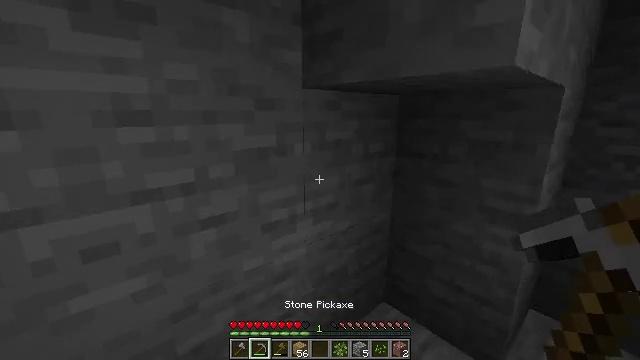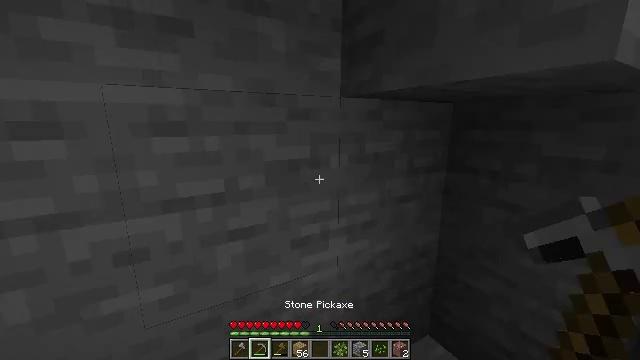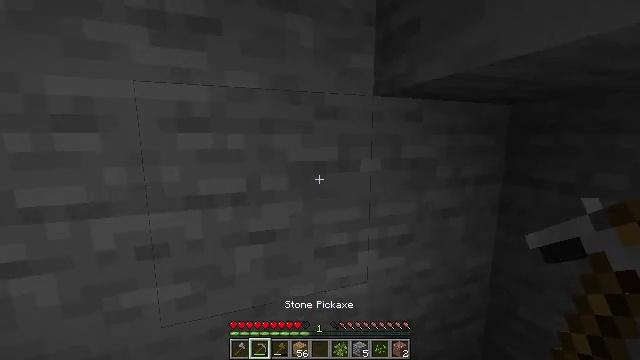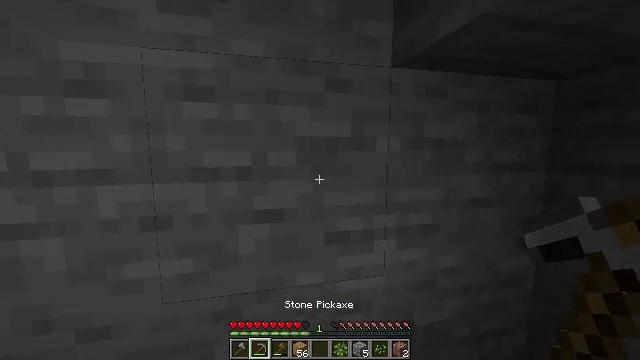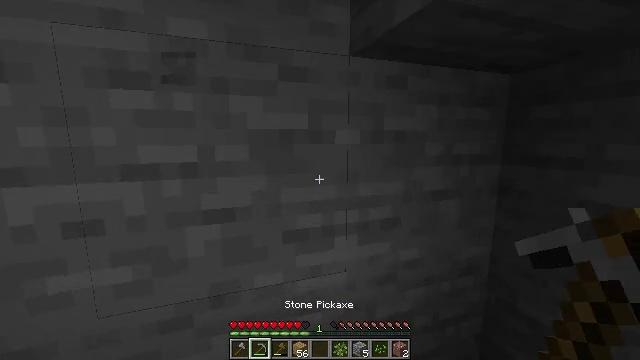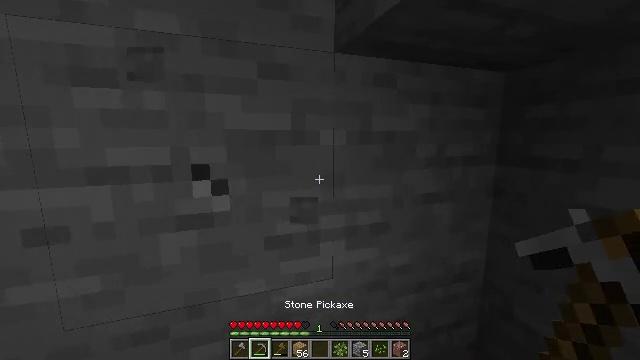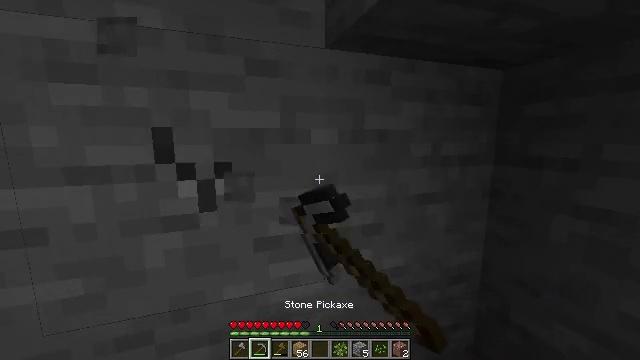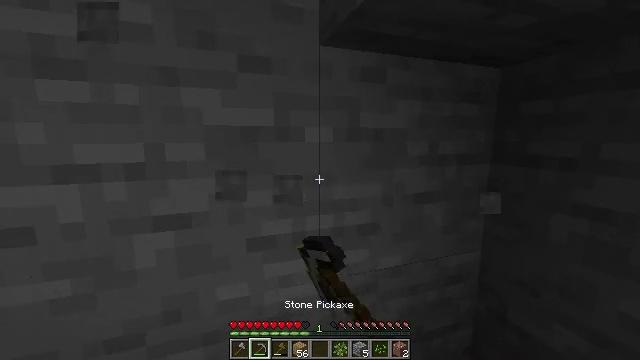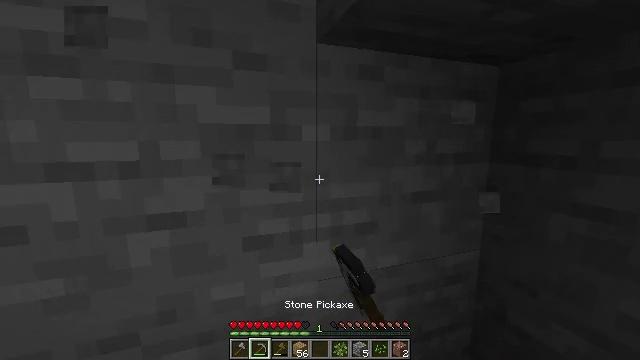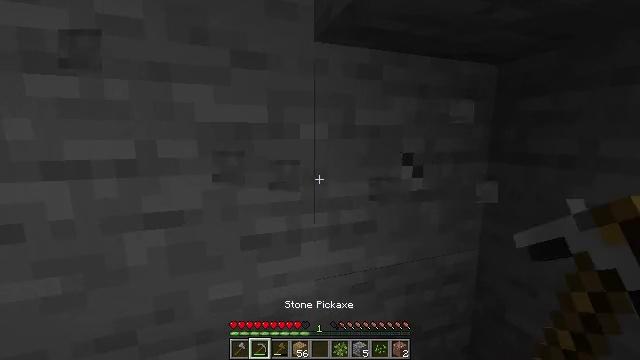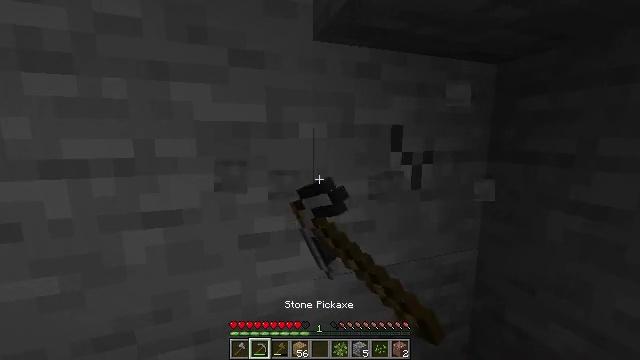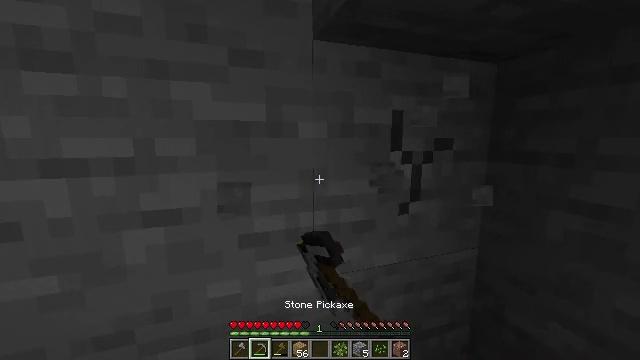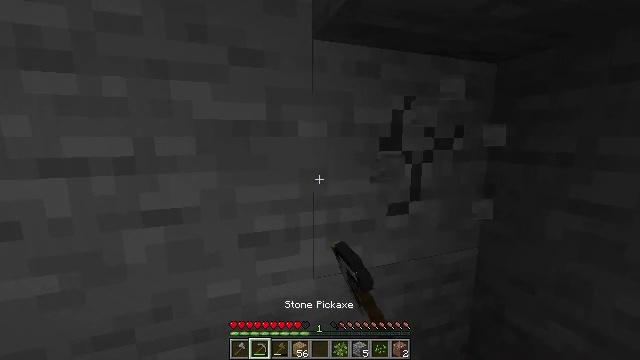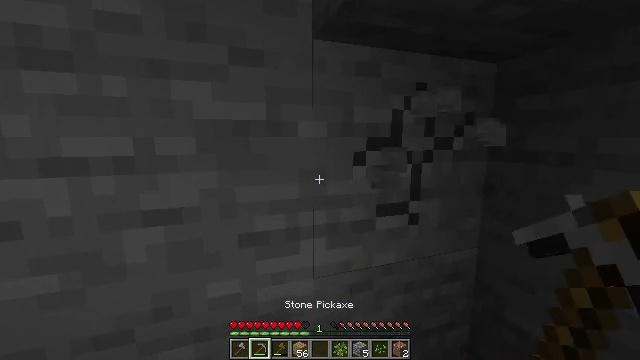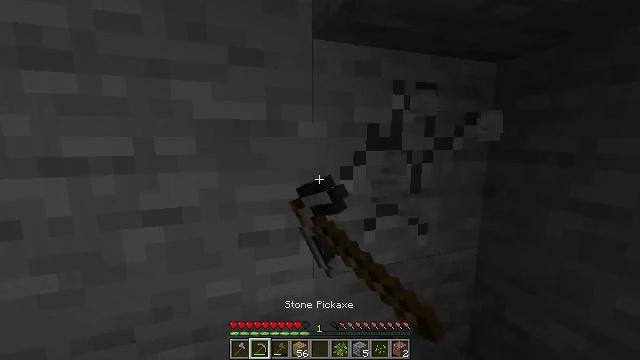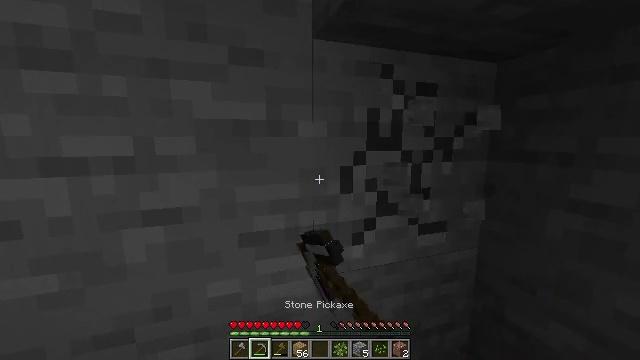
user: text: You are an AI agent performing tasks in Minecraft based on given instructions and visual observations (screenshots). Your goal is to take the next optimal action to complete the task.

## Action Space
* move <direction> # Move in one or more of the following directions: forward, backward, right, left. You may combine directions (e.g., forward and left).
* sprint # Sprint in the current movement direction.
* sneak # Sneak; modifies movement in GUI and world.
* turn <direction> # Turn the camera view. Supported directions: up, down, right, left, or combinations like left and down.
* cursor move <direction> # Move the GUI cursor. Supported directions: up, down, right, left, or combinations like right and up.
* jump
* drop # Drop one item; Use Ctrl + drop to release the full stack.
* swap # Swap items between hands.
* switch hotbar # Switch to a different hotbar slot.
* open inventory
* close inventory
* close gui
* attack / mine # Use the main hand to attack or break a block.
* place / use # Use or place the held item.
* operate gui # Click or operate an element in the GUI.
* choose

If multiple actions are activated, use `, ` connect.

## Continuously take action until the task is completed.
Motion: motion action
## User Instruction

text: Collect stone from the mine.
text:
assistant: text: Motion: turn left and up
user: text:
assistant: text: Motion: turn left and up
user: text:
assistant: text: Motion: turn left and up
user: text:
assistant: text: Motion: turn right and down, attack / mine
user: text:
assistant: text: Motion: attack / mine
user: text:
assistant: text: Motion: attack / mine
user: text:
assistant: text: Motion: attack / mine
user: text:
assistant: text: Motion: attack / mine
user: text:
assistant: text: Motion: attack / mine
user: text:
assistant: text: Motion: attack / mine
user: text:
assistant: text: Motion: attack / mine
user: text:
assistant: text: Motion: attack / mine
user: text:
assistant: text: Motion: attack / mine
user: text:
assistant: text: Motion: attack / mine
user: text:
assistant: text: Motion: attack / mine
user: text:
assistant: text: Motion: attack / mine
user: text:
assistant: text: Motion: attack / mine
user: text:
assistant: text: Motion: attack / mine
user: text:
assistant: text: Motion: attack / mine
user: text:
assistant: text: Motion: attack / mine
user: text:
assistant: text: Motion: attack / mine
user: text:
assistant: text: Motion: attack / mine
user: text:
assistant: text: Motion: turn left, attack / mine
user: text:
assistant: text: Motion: attack / mine
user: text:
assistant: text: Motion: attack / mine
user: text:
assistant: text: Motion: attack / mine
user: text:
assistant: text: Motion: attack / mine
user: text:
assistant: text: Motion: attack / mine
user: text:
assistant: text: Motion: attack / mine
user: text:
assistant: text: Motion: attack / mine